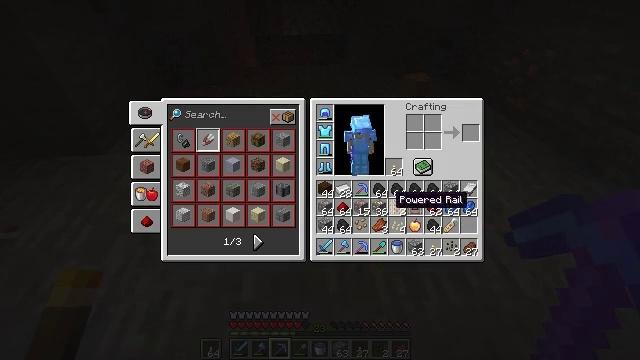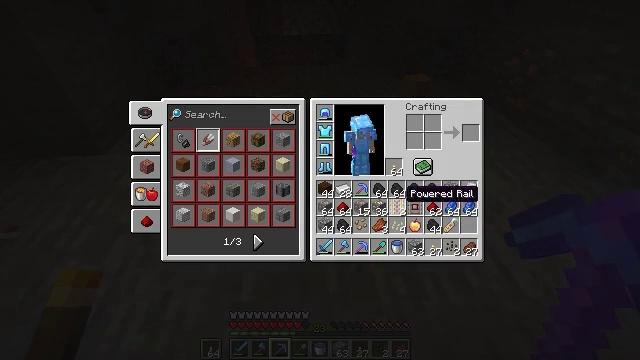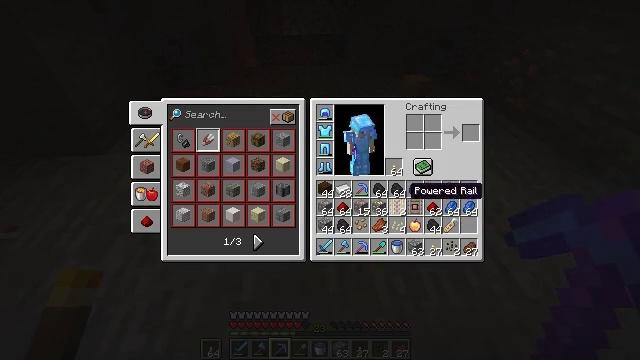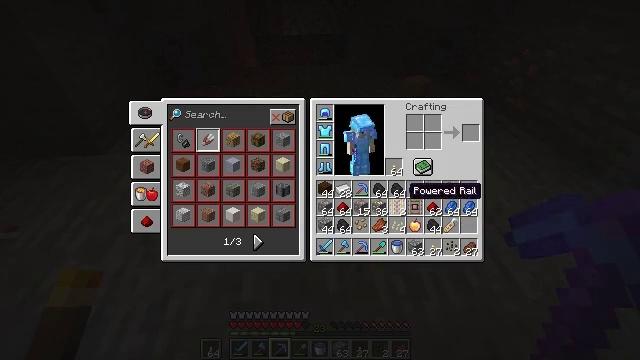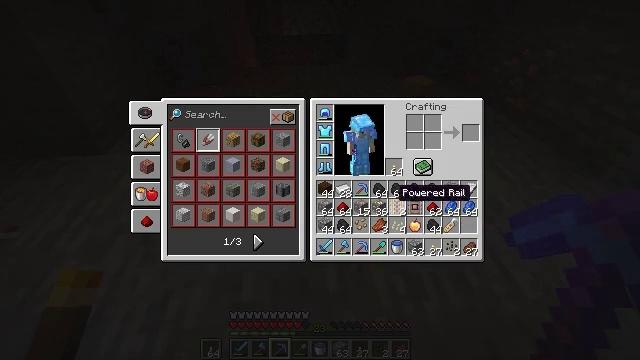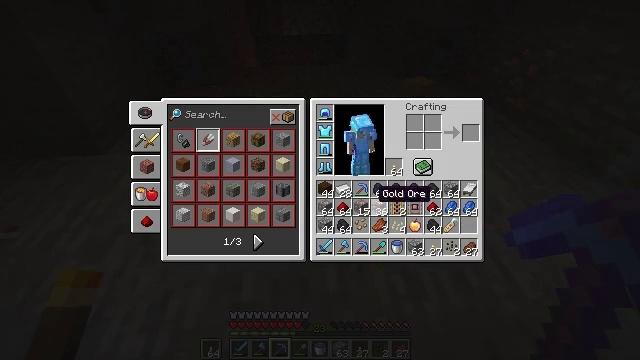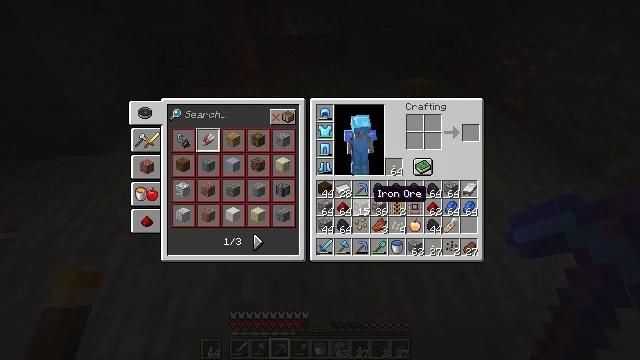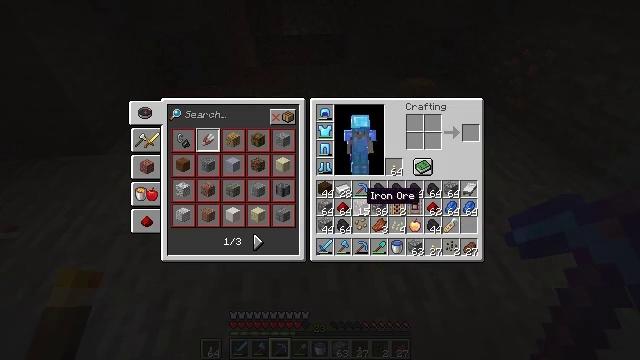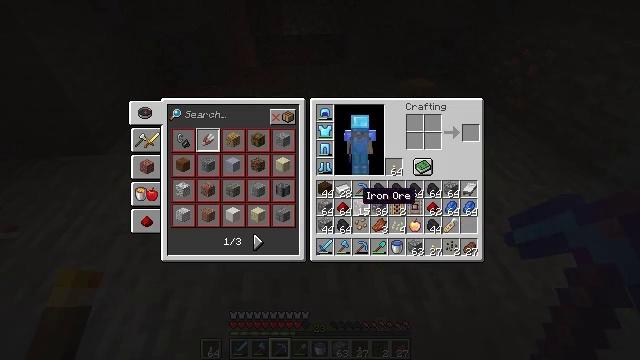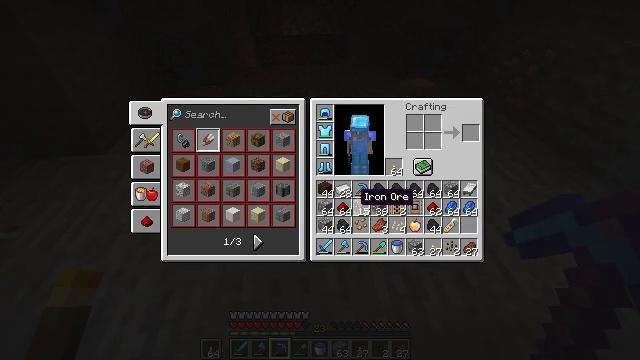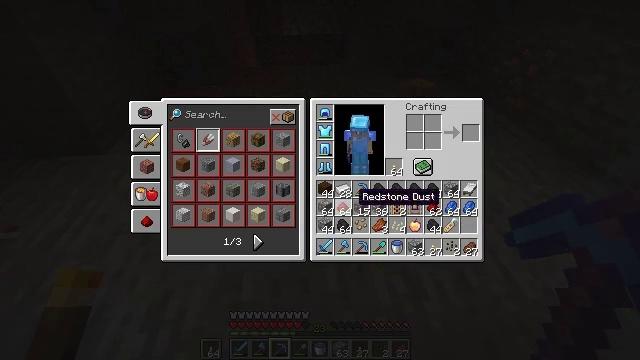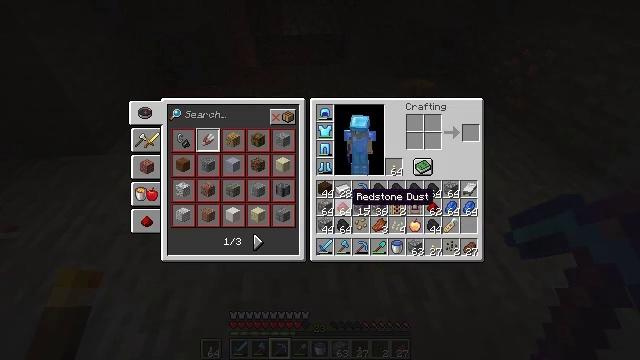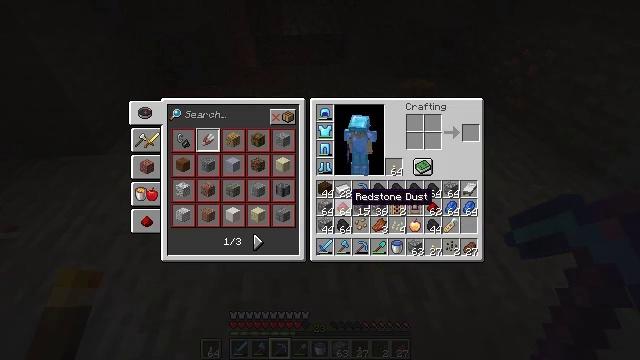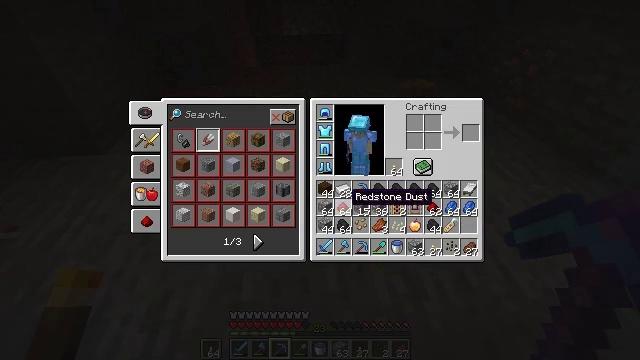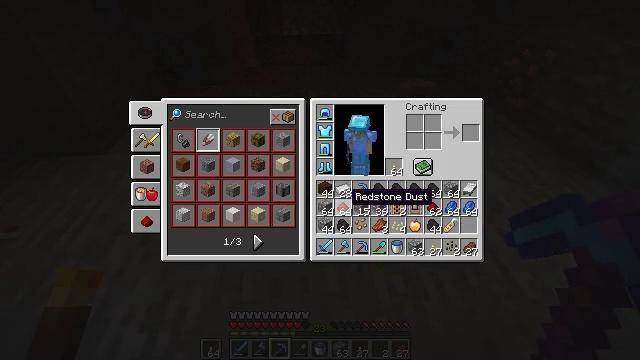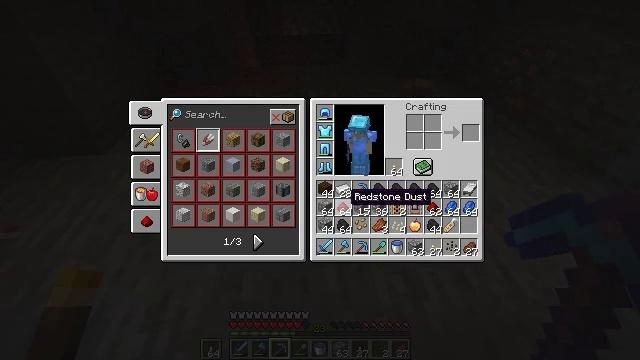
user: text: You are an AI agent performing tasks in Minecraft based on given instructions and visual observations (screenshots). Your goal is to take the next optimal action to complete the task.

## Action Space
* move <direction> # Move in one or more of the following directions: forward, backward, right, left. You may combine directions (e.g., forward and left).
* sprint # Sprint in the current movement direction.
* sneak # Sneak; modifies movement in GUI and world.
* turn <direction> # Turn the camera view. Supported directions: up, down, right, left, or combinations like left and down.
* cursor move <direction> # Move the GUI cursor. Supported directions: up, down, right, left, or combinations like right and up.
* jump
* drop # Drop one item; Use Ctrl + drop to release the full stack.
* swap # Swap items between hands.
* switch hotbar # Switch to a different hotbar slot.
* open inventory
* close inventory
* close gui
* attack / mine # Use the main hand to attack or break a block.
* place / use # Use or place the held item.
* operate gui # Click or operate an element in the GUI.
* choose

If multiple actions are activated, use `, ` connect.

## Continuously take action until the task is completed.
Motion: motion action
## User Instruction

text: Drop a redstone.
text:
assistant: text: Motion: cursor move right
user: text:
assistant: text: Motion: no_op
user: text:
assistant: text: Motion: no_op
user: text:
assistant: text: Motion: cursor move left
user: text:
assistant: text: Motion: cursor move left
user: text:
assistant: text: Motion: no_op
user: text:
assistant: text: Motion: cursor move left
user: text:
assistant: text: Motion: no_op
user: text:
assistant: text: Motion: no_op
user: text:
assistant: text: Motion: no_op
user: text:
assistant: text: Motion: no_op
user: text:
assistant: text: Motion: no_op
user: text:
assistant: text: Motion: no_op
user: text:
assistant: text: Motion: no_op
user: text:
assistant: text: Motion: no_op
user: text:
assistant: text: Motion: no_op
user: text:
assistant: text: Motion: no_op
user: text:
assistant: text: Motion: operate gui
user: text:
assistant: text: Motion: operate gui
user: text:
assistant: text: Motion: operate gui
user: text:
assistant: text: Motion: cursor move right
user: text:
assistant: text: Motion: cursor move right and up
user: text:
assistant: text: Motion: cursor move right
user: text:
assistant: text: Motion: cursor move right
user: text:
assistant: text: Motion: cursor move right and up
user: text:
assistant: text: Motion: cursor move right
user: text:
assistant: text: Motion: no_op
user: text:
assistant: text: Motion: no_op
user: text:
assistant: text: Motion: operate gui
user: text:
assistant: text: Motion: operate gui